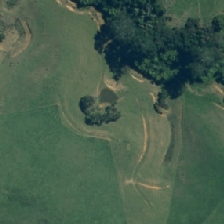
Land cover: broadleaved_indigenous_hardwood